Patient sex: F
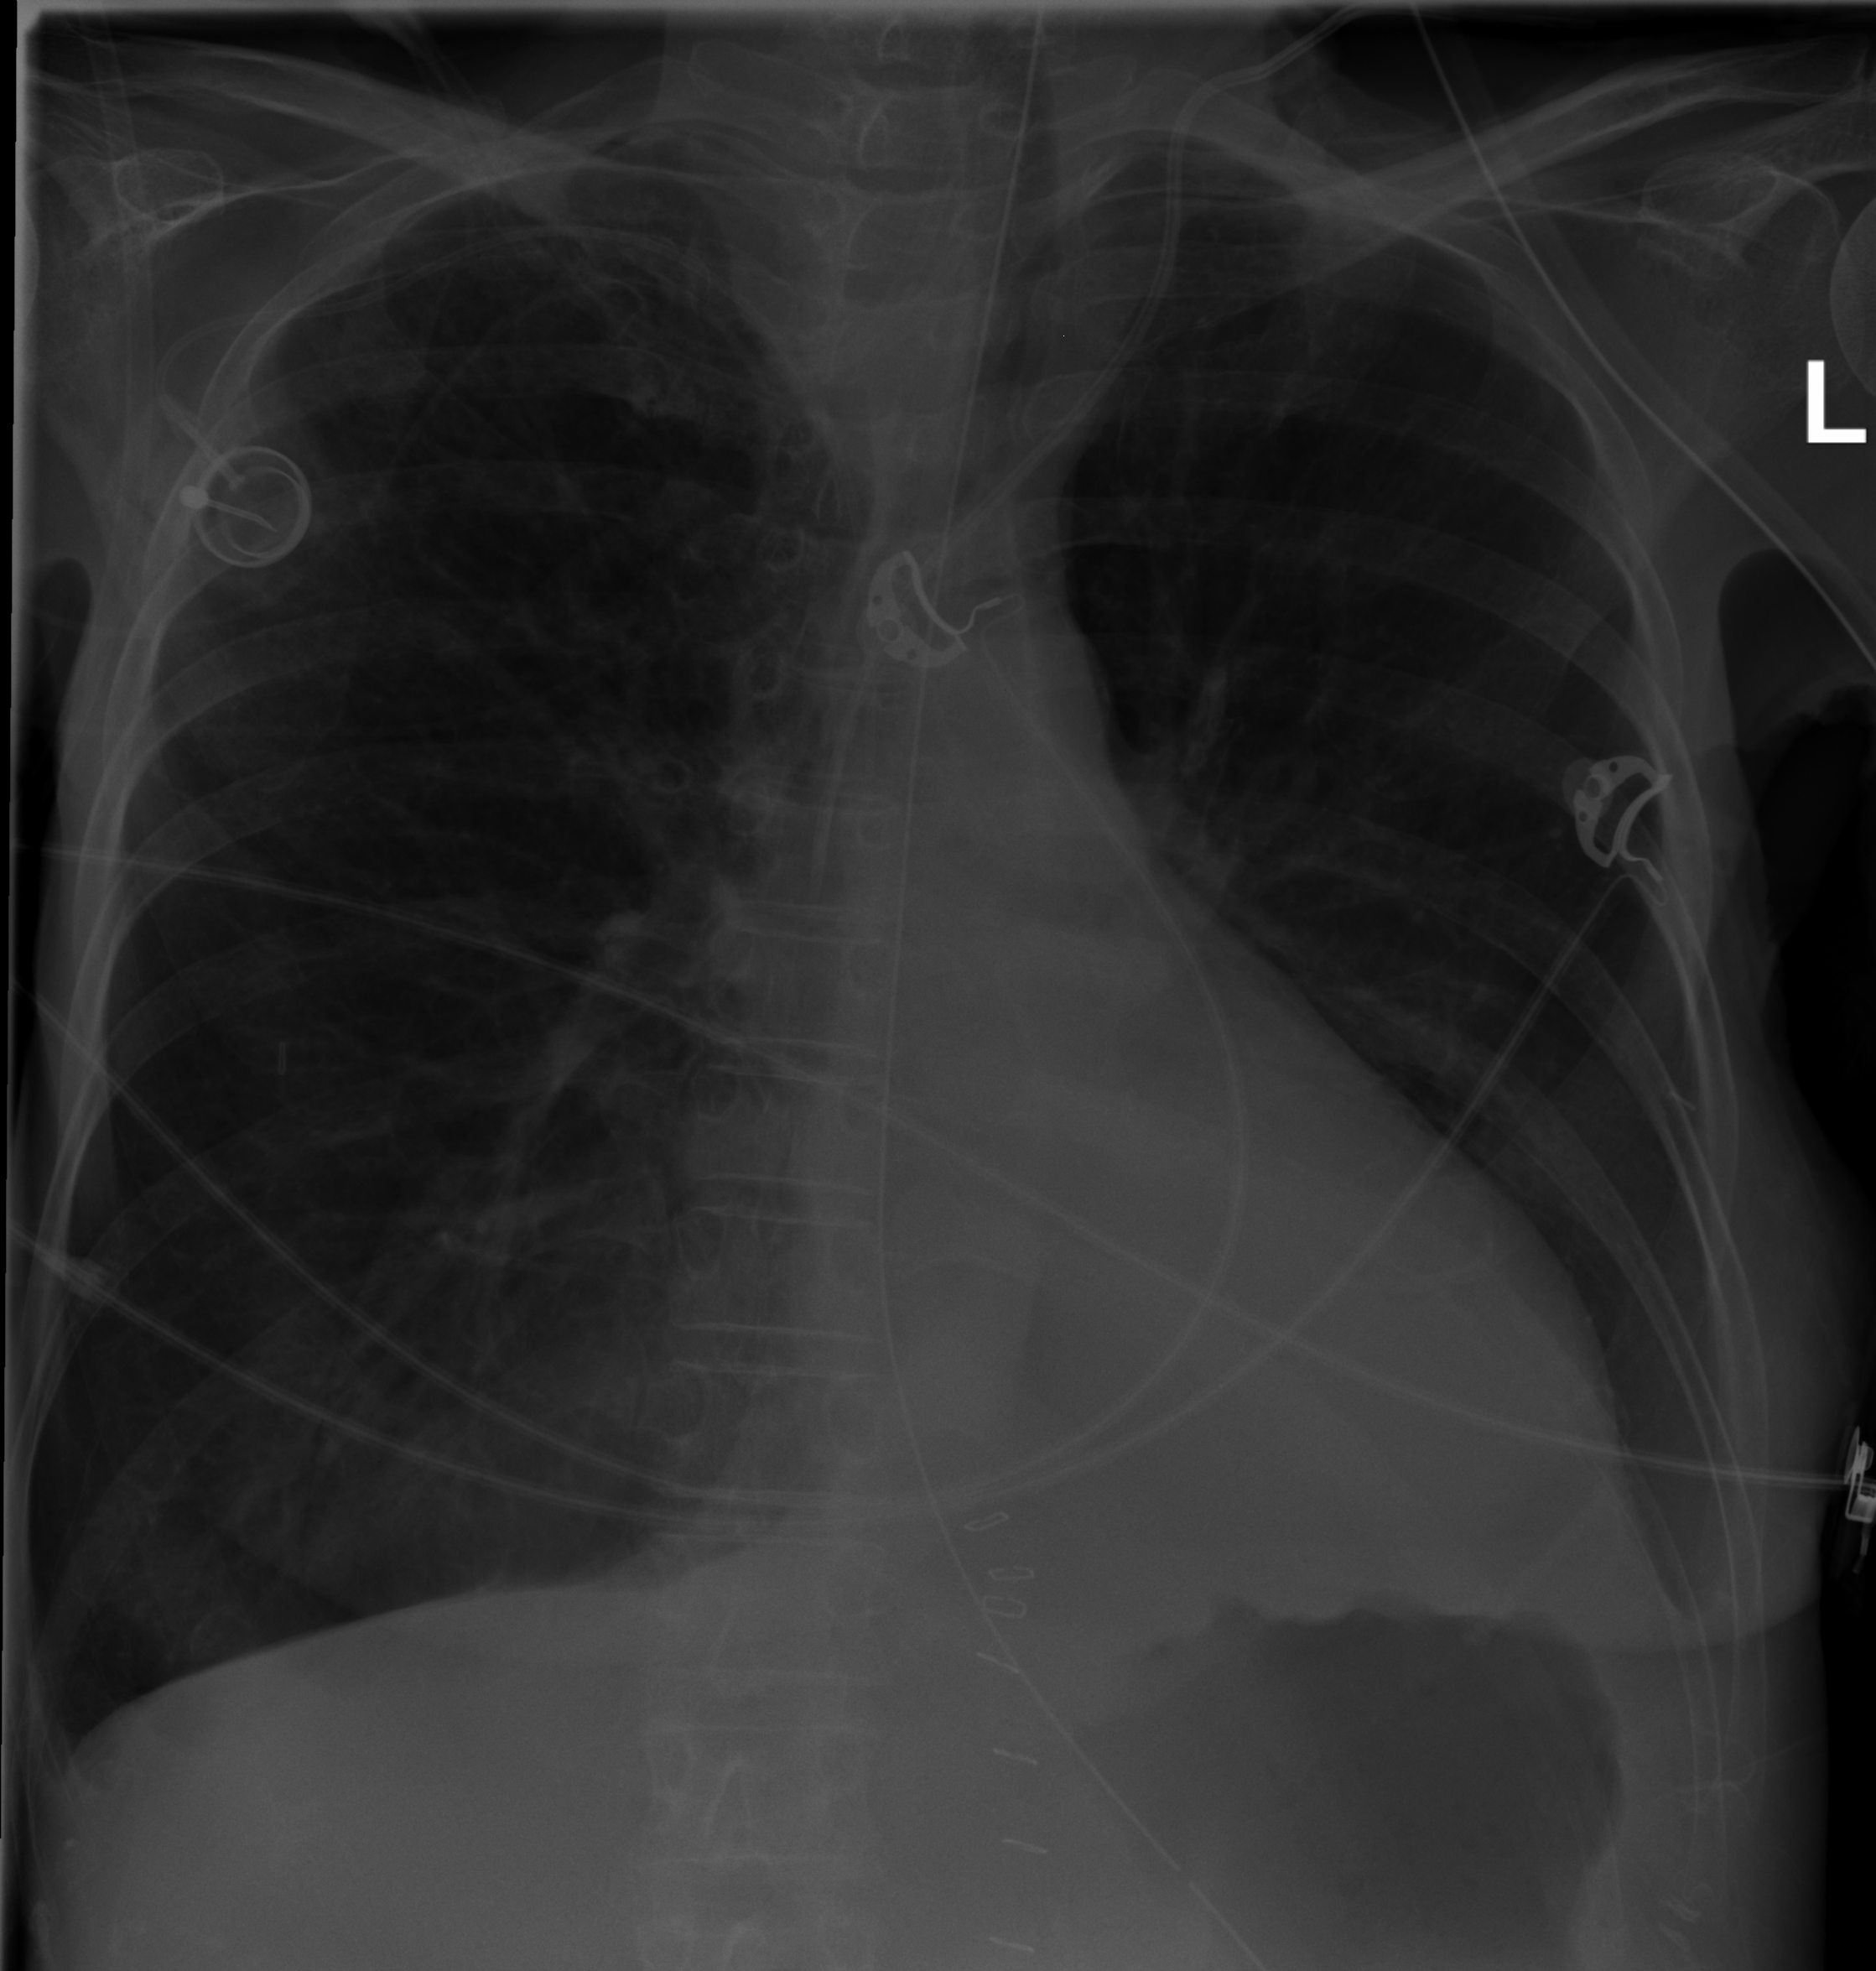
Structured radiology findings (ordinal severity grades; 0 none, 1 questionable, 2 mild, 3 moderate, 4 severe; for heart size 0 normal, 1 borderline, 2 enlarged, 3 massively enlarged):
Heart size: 1
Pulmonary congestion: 0
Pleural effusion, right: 0
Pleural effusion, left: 2
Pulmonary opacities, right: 0
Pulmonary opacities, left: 0
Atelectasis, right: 2
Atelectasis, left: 1